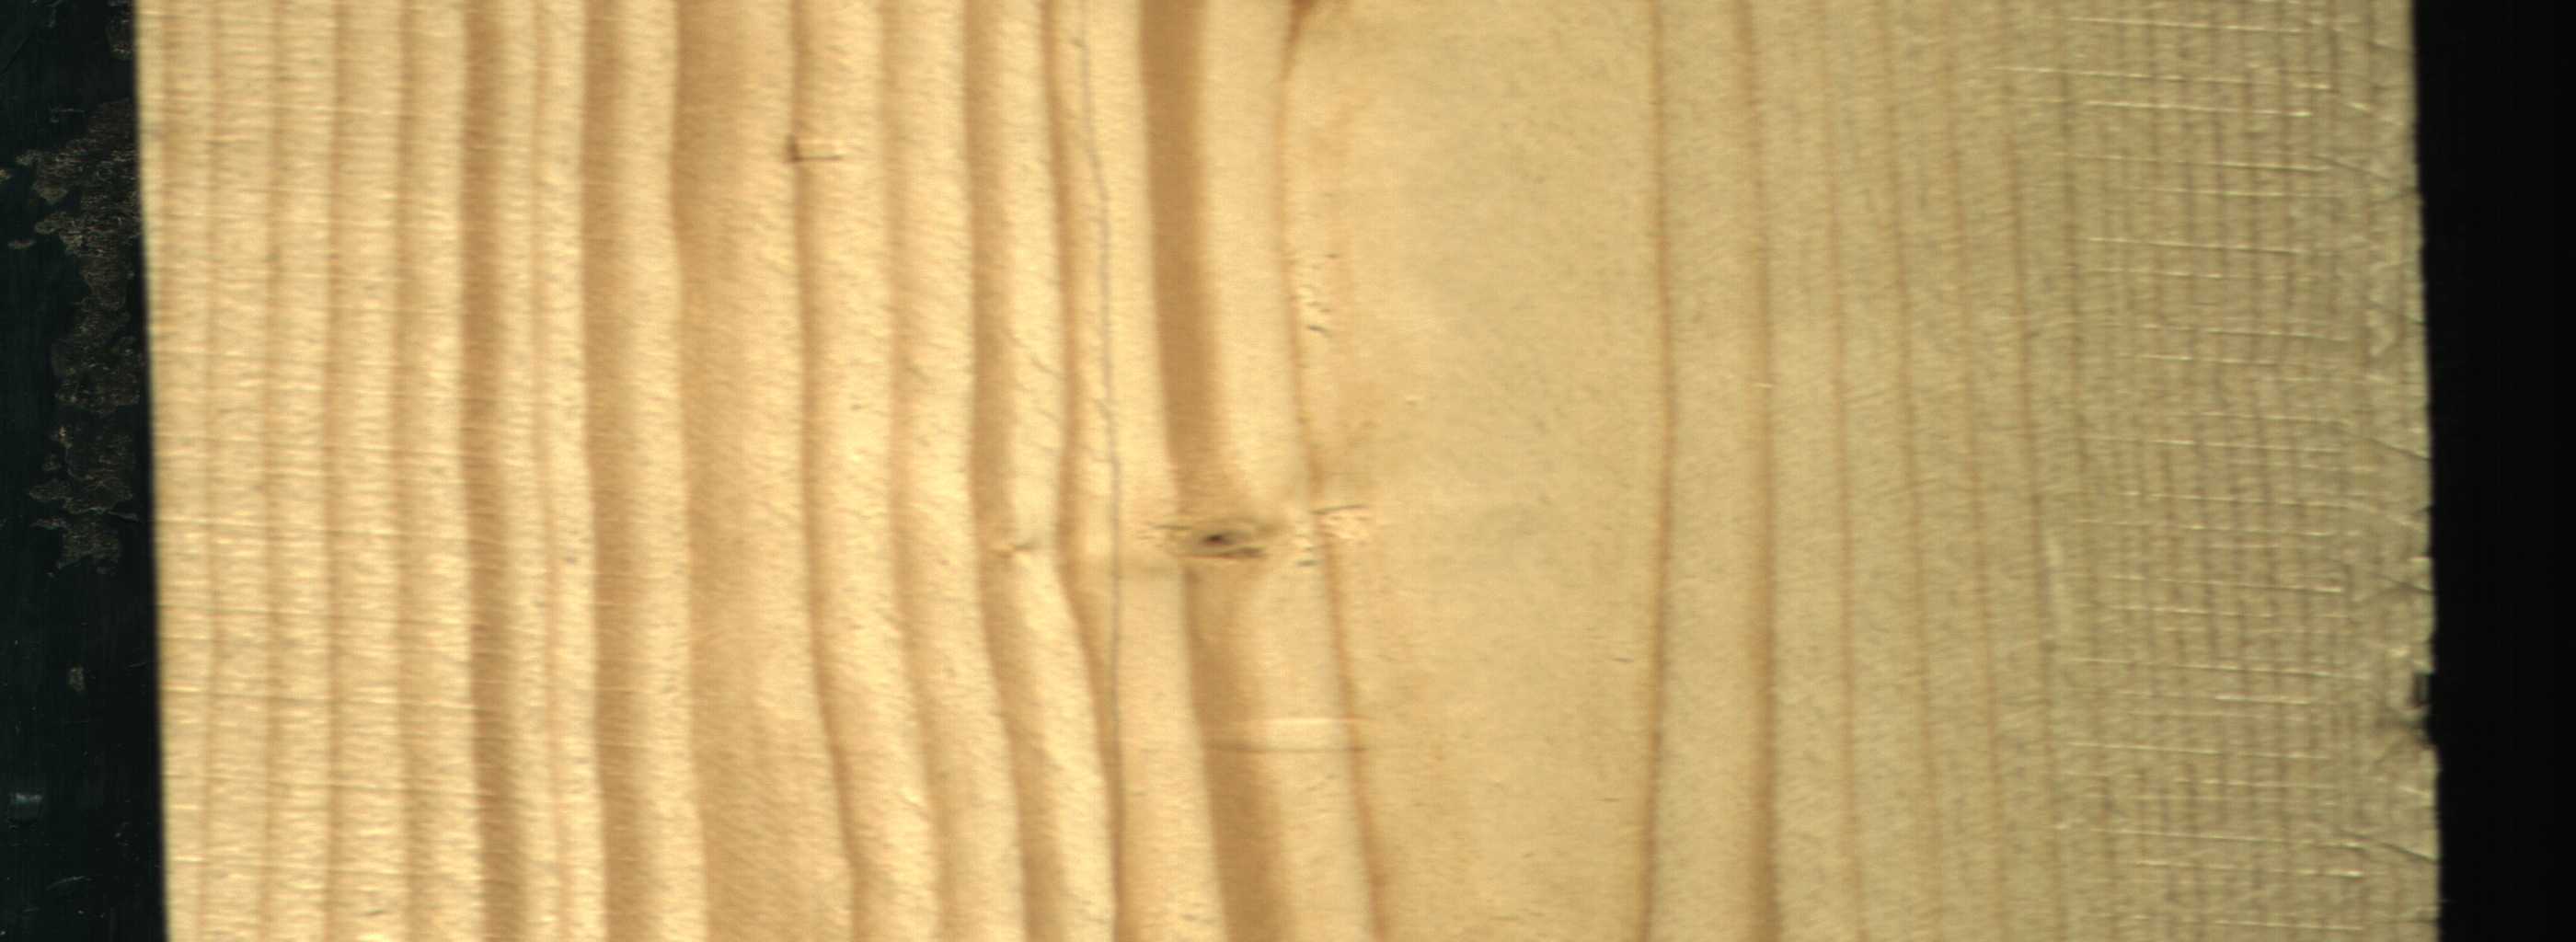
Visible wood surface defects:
Live_Knot